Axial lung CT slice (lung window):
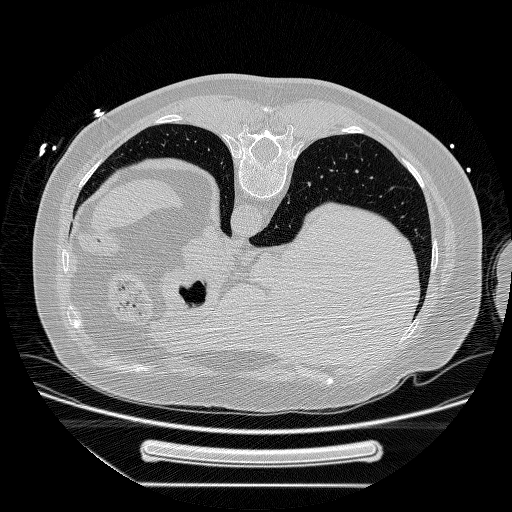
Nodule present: no